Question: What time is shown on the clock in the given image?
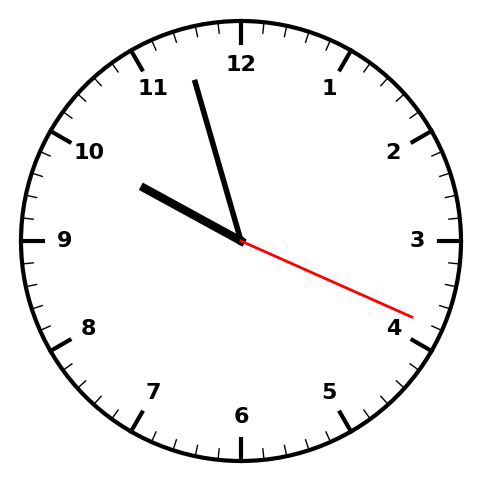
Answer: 09:57:19